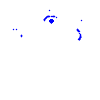
Particle: electron